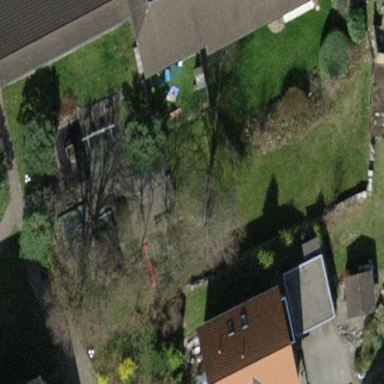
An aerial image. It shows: Garden area designated for leisure land.